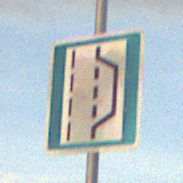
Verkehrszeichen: NothalteUndPannenbucht
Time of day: SunriseSunset
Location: Outdoor (Nature)
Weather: PartlyCloudy
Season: NotSpecified
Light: Natural